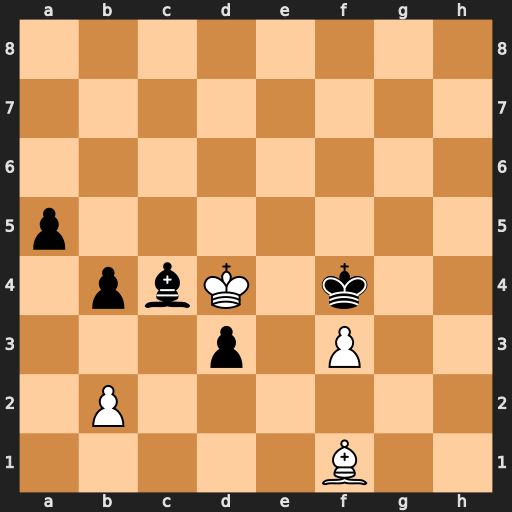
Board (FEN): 8/8/8/p7/1pbK1k2/3p1P2/1P6/5B2
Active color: w
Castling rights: -
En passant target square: -
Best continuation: Kxc4 d2 Be2